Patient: sex M, age 63
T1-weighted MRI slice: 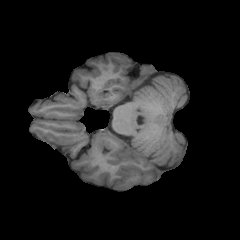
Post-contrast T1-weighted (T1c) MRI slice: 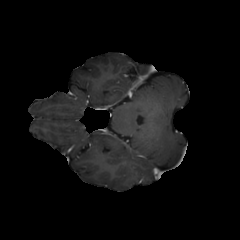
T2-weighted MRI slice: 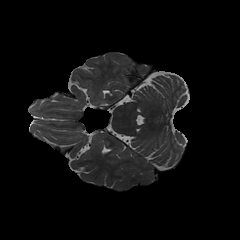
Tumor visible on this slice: no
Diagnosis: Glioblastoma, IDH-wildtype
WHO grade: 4